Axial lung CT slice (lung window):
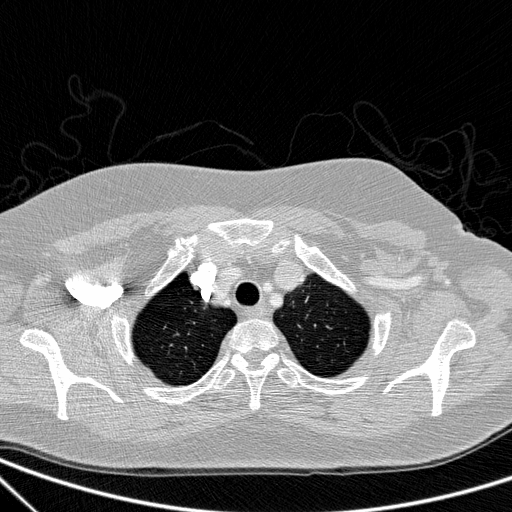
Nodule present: no